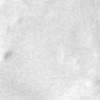
Label: no_change